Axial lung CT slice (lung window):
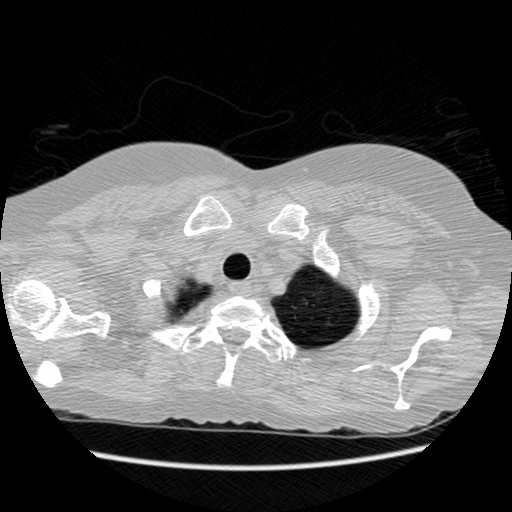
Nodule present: no